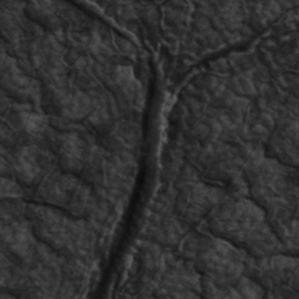
Label: non_frost